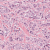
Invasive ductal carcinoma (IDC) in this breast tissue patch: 1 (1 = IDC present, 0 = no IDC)